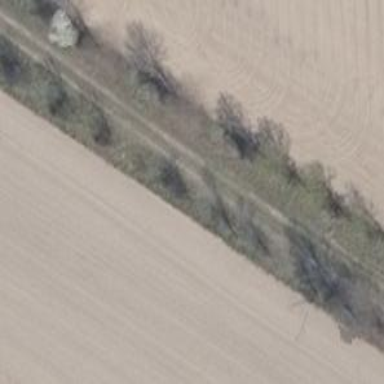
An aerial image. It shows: Row of trees in natural setting.